Field crop: maize
Growth stage: 2
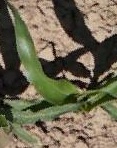
Species: maize